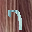
Label: 7